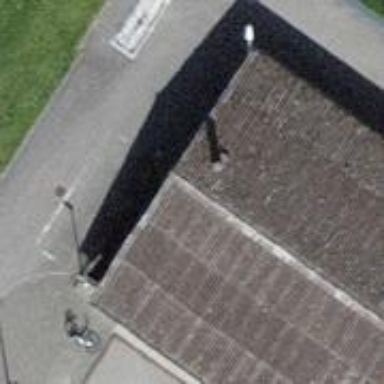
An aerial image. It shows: Restaurant.